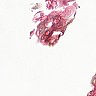
Metastatic tissue present: no